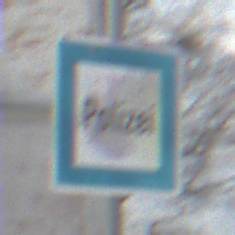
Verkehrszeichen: Polizei
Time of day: MorningAfternoon
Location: Outdoor (Nature)
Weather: PartlyCloudy
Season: Autumn
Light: Natural